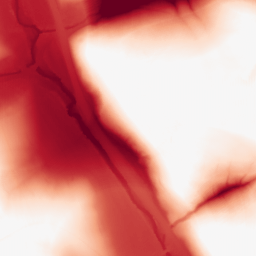
Category: morphological
Decomposition family: tophat
Decomposition parameters: size: 100
mode: black
Upsampling method: fft_zeropad
Upsampling parameters: scale: 4
Upsampling scale: 4